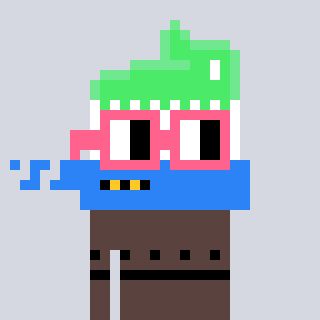
a pixel art character with square pink glasses, a toothbrush-shaped head and a darkbrown-colored body on a cool background